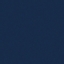
Land use / land cover: SeaLake